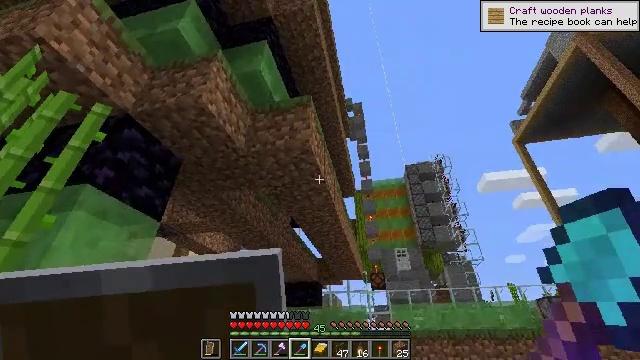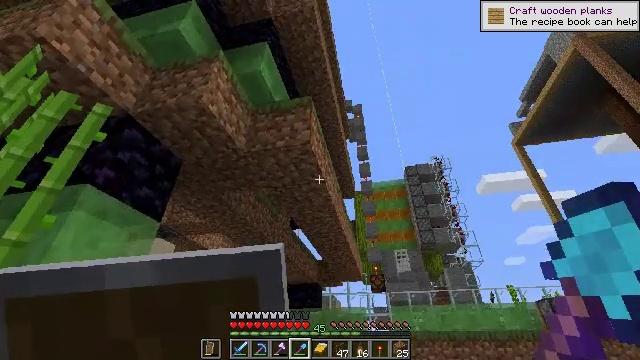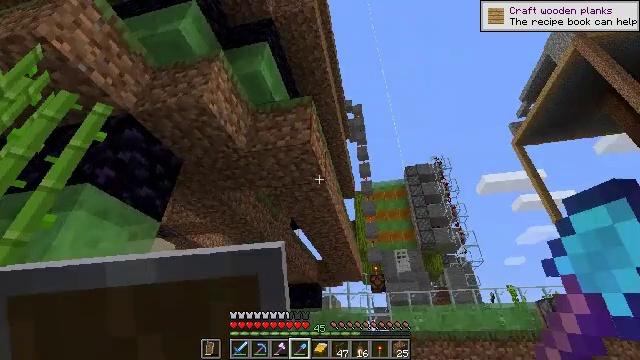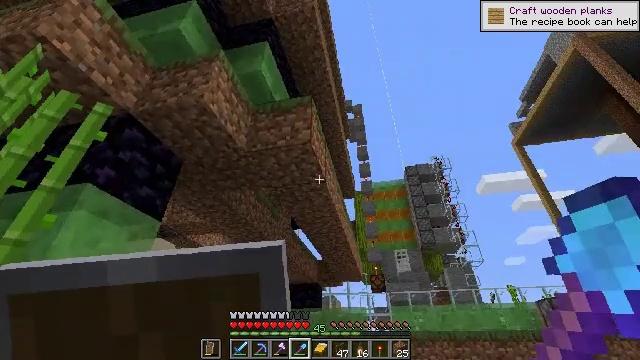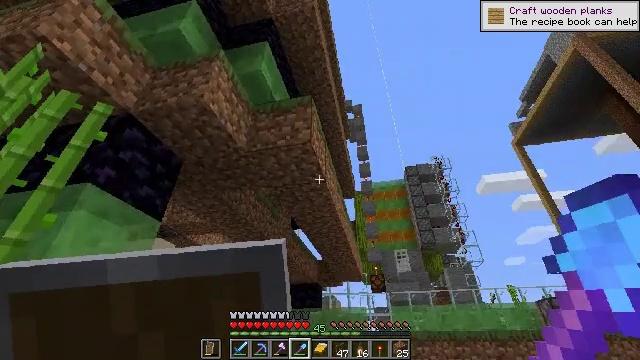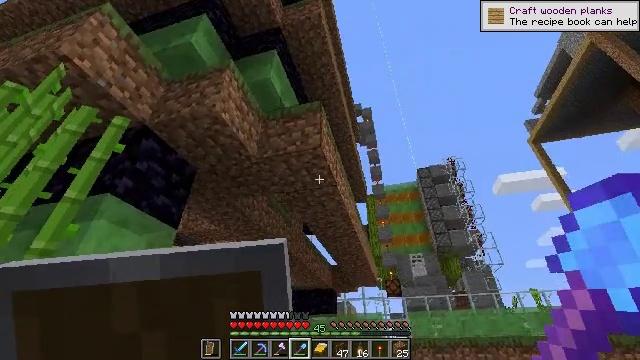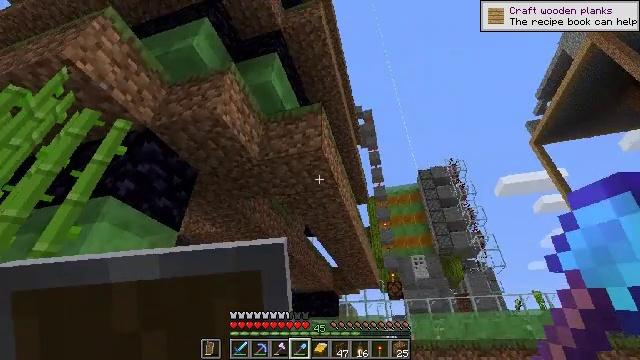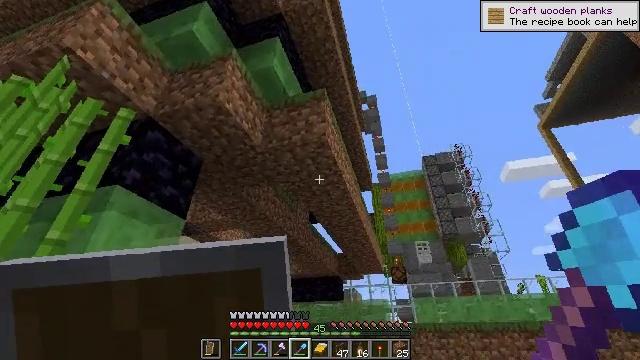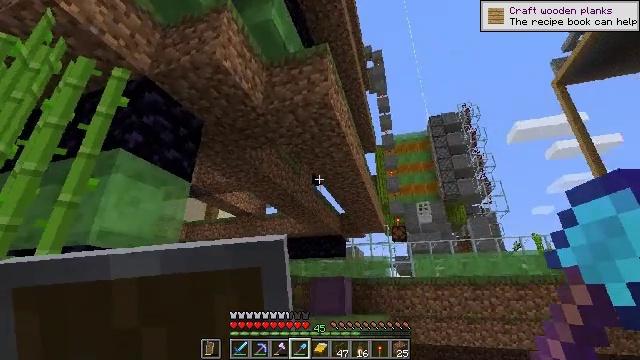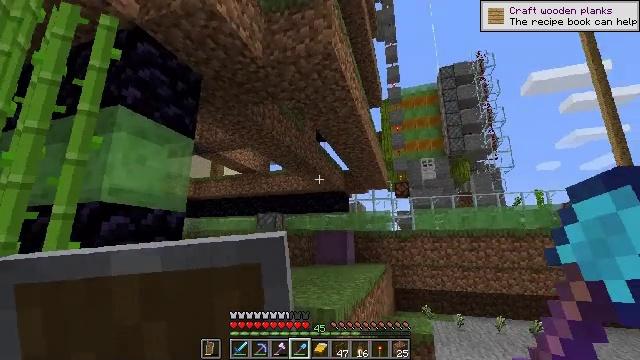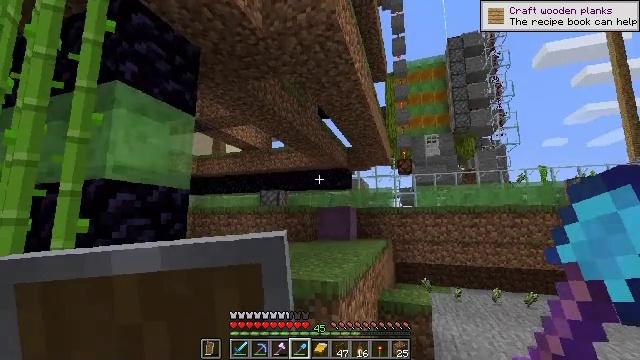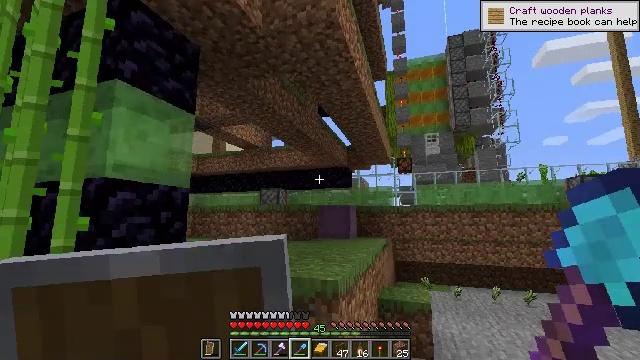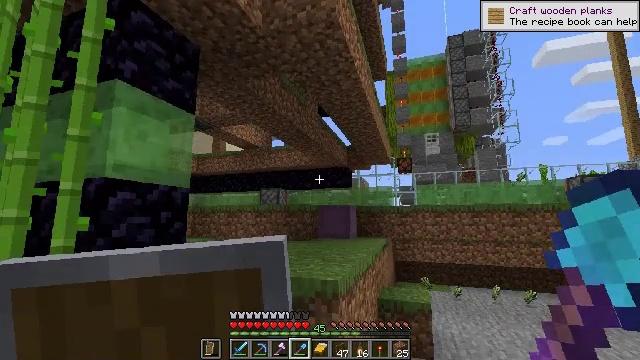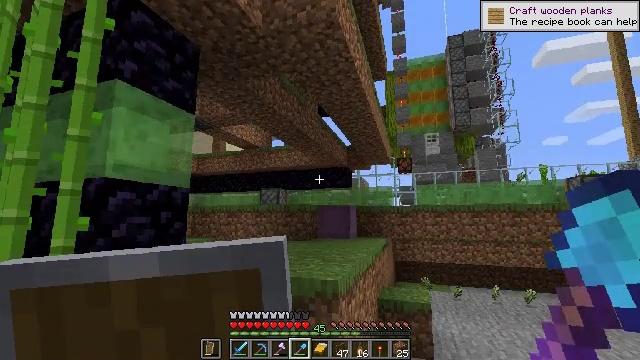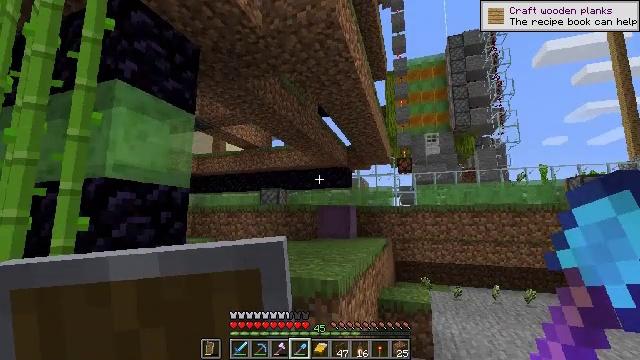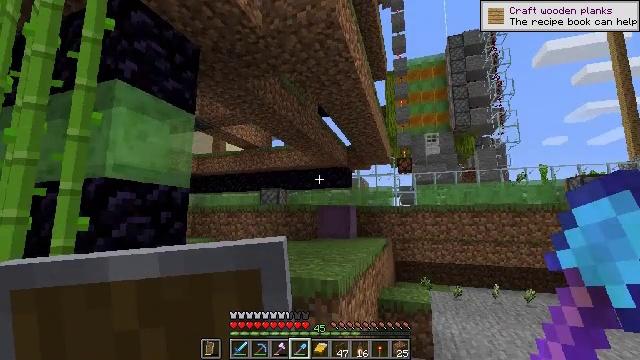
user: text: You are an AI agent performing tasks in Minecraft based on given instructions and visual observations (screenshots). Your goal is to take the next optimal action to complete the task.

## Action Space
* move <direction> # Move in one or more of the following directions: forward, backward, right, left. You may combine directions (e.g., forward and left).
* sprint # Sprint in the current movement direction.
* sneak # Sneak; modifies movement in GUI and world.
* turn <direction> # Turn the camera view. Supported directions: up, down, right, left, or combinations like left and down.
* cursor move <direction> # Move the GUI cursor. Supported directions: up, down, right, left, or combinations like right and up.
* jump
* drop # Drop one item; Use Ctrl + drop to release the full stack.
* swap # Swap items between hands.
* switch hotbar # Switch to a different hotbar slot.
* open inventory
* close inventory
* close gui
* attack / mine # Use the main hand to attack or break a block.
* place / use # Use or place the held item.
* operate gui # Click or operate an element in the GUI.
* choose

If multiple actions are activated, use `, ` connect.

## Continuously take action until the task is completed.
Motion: motion action
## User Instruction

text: Break the sticky piston to collect it.
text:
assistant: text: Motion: no_op
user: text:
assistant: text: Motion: no_op
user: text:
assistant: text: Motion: no_op
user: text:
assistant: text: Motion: no_op
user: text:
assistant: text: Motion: turn left and up
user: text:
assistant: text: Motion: no_op
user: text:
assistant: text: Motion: turn left and down
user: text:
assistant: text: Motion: turn down
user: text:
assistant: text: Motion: turn down
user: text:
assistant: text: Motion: turn down
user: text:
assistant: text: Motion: no_op
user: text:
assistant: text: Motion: no_op
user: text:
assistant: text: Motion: no_op
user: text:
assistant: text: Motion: no_op
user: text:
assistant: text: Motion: no_op
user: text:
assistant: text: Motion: no_op
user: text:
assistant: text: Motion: no_op
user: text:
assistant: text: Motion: no_op
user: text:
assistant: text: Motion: turn left and down
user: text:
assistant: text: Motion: move forward, turn left and down
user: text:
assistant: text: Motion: move forward, turn left and down
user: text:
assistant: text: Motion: move forward, turn left and down, jump
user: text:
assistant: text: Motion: move forward, jump
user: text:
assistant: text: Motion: move forward, jump
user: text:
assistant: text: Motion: move forward
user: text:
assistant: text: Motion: move forward
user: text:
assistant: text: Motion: move forward
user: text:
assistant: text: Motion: move forward
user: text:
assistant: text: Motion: move forward, jump
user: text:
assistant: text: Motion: move forward, turn left, jump